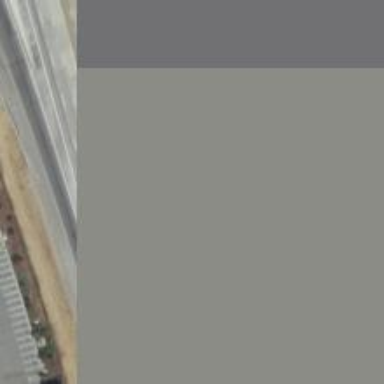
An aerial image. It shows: Motorway link.